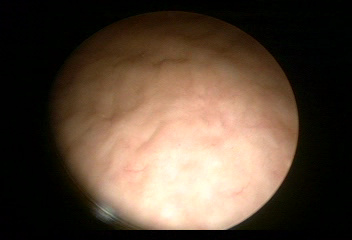
Modality: WLC
Class: Normal mucosa
Bladder cancer association: No